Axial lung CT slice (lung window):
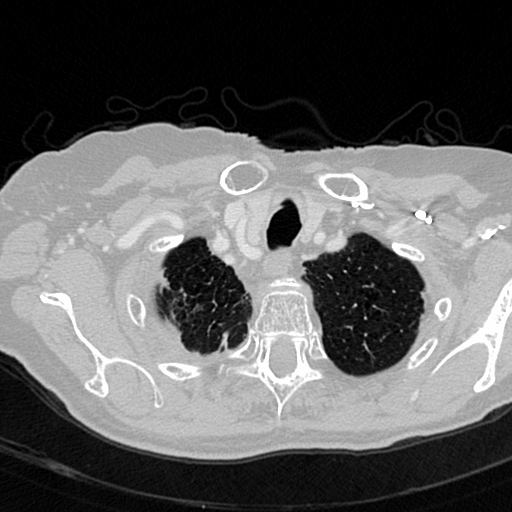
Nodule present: no